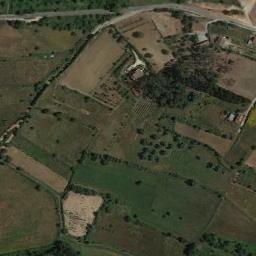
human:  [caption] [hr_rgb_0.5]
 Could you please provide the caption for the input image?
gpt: A large layer of brown and green mixed terraces .

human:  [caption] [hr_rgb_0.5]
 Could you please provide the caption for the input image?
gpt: The bare and green terrace is next to some trees .

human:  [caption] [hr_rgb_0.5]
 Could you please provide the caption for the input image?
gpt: There is a straight path between the terraces .

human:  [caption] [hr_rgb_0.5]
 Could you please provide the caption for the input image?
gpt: There are many green plants on the terrace .

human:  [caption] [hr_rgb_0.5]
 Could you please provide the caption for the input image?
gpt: There are some green terraces and brown ones .